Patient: sex M, age 68
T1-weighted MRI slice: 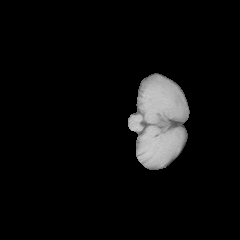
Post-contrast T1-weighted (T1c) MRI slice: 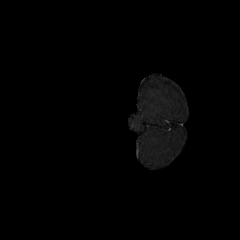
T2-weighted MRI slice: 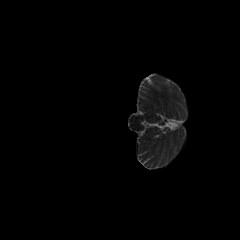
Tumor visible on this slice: no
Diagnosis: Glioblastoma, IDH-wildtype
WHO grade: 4